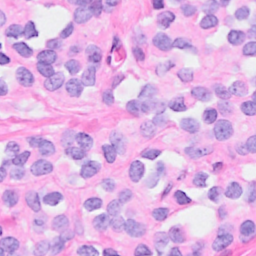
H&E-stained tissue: Breast